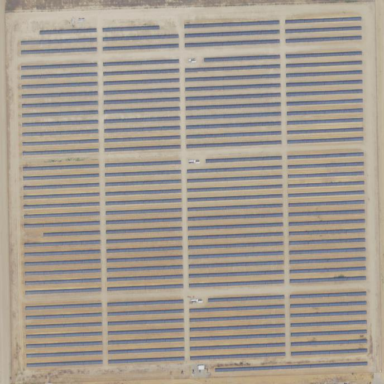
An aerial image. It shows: Solar power plant enclosed by fence. The plant generates electricity using photovoltaic technology.